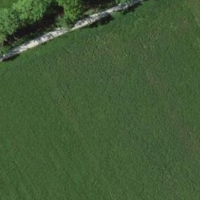
EUNIS habitat code: 52
Species observed at this site:
Allium ursinum
Vicia sepium
Urtica dioica
Lamium galeobdolon